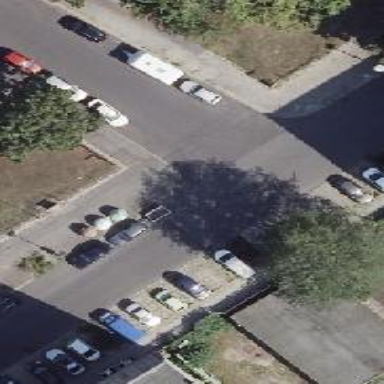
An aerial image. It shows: Residential road with asphalt surface. There are separate sidewalks on both sides. Parking is parallel on the left lane.